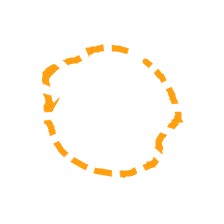
Shape: circle